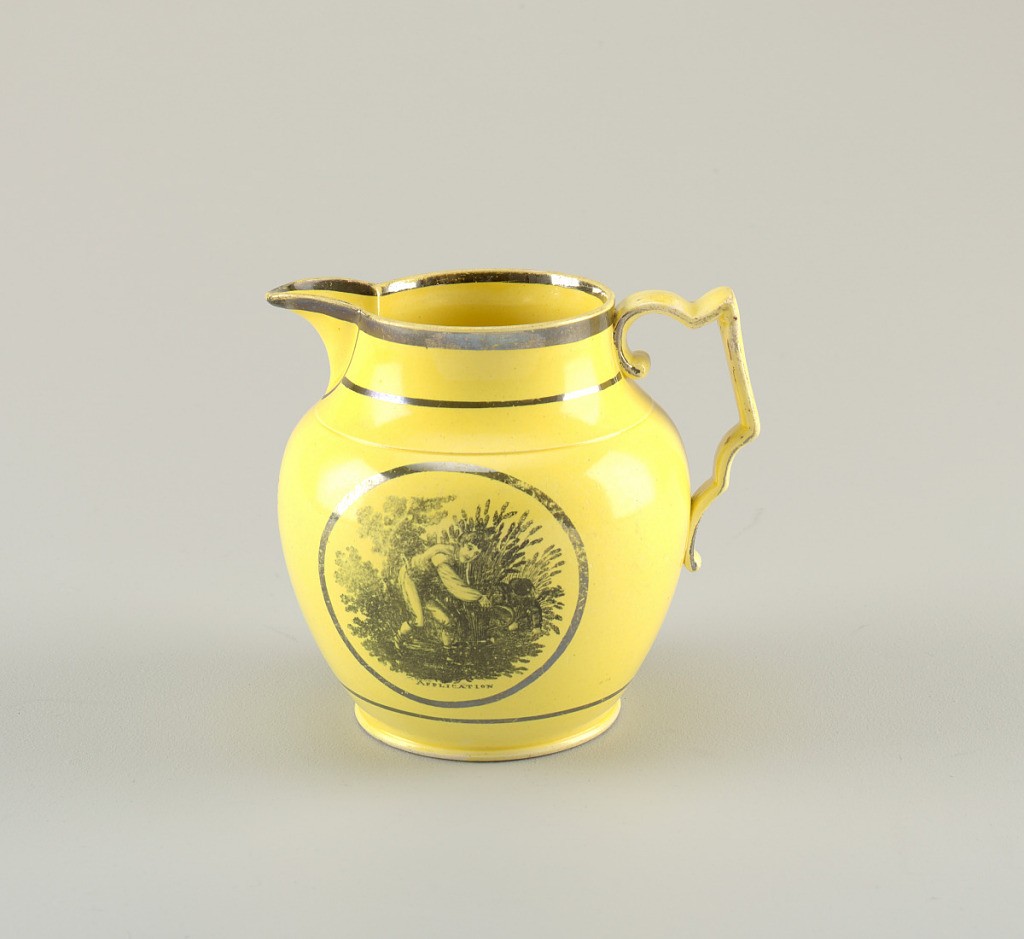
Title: Pitcher
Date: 1800–1830
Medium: Silver resist painted and black transfer-printed canary yellow-ground molded stoneware
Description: Bulbous pitcher in yellow with pointed spout and angular and curved handle. Black border on rim and base. Depicts young man collecting wheat in circular frame. Below, inscribed: "APPLICATION".